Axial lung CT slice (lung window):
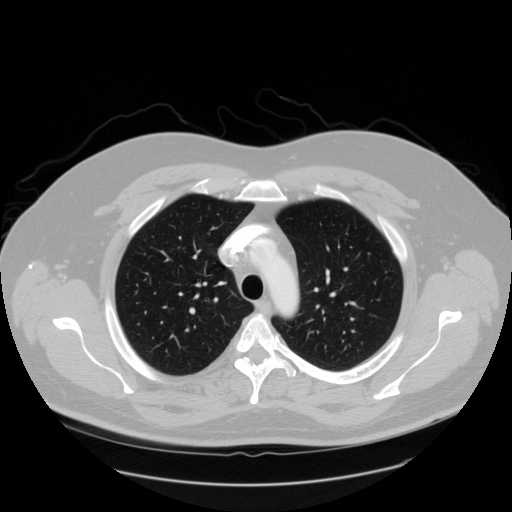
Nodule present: no